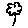
Label: flower